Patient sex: F
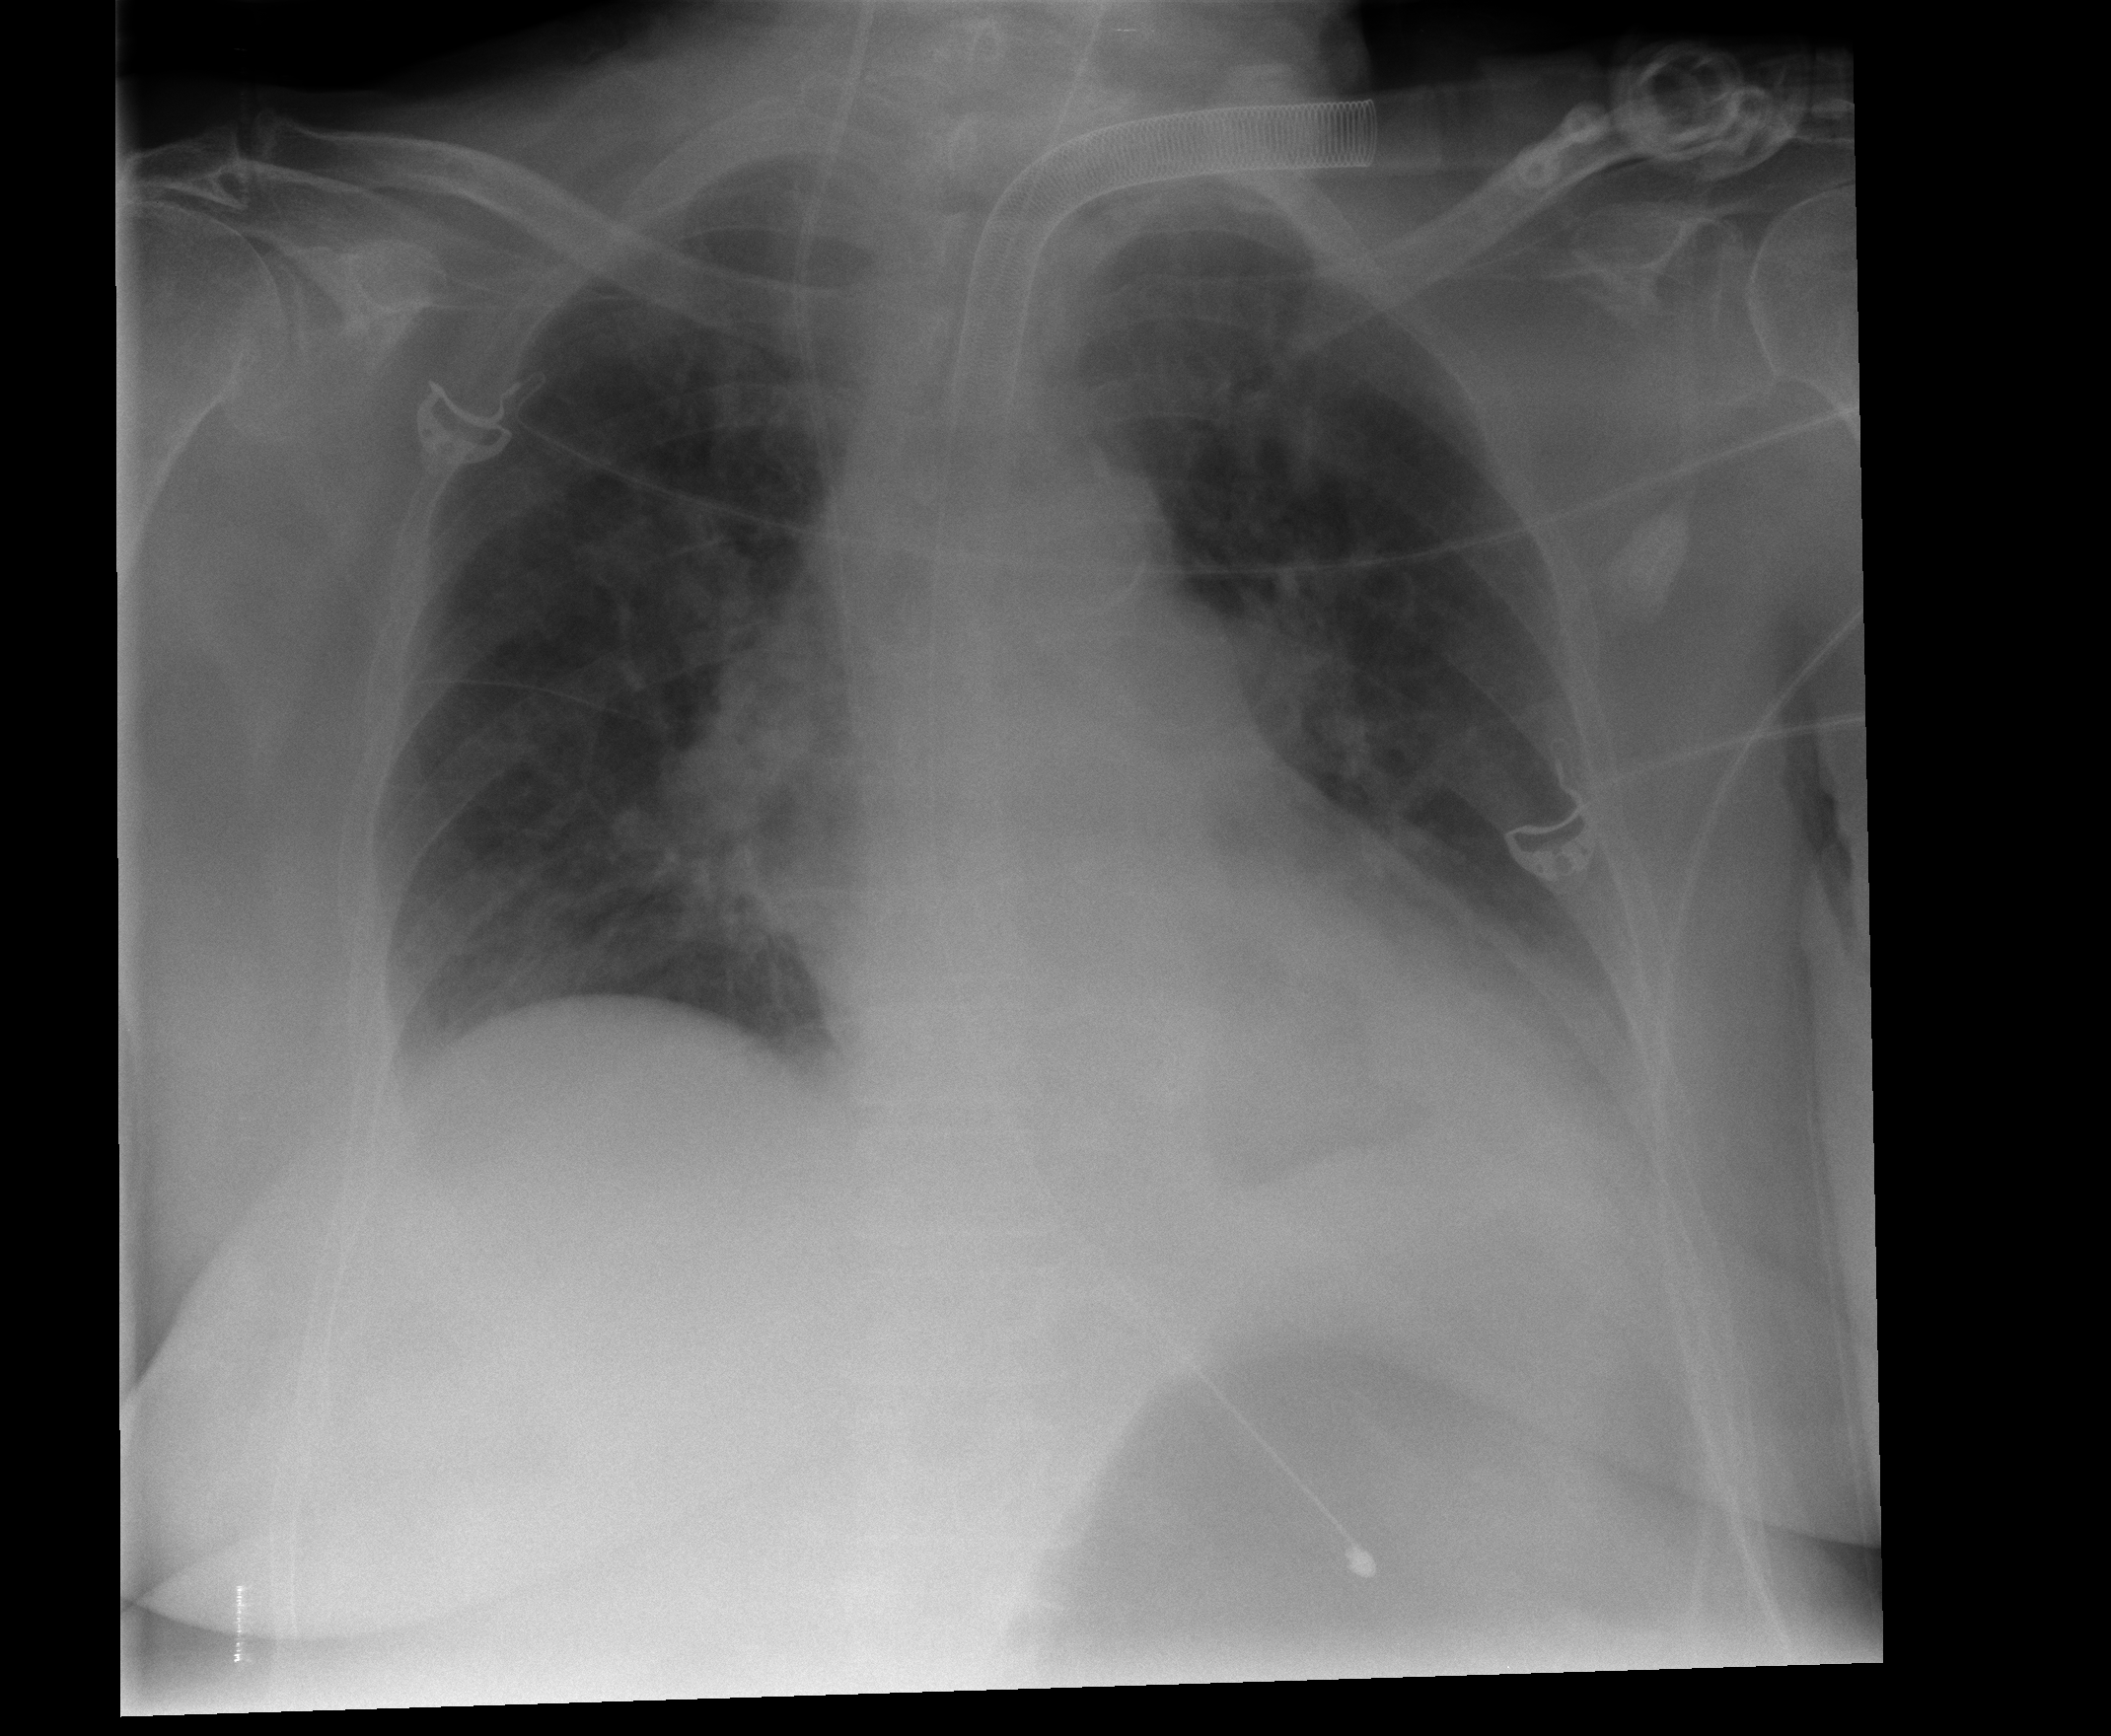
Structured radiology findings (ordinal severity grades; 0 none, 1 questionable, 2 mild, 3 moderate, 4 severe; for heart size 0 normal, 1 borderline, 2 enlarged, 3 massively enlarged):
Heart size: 0
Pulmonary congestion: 0
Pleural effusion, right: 0
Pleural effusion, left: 2
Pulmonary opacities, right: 2
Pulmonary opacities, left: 0
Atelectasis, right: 0
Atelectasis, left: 2